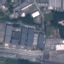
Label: Industrial